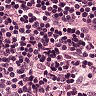
Metastatic tissue present: no